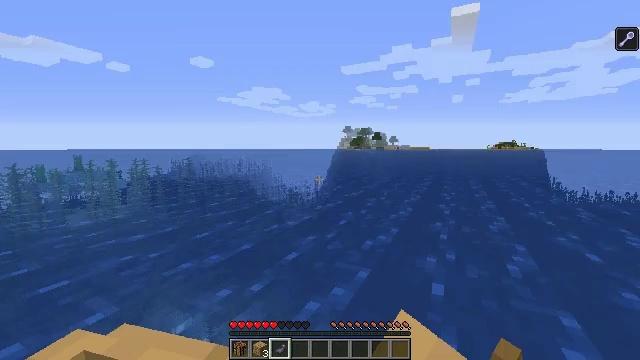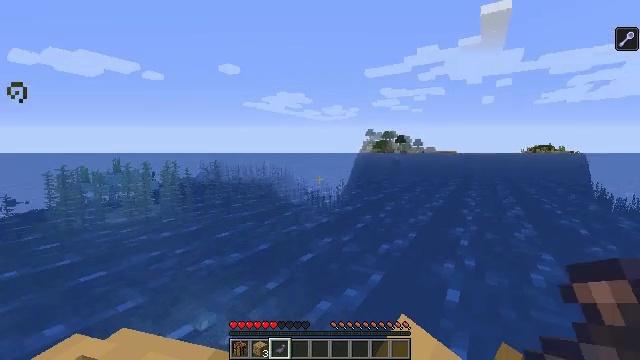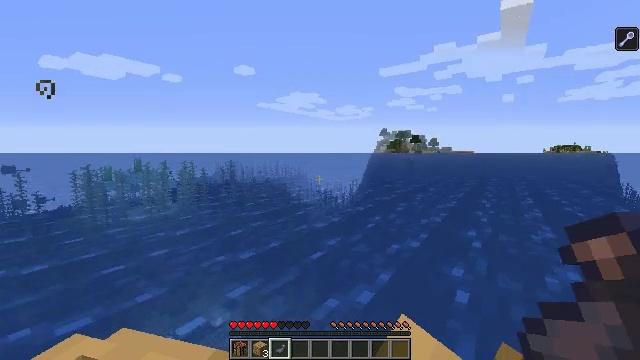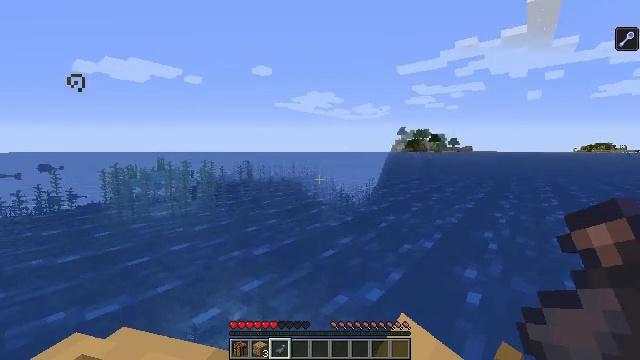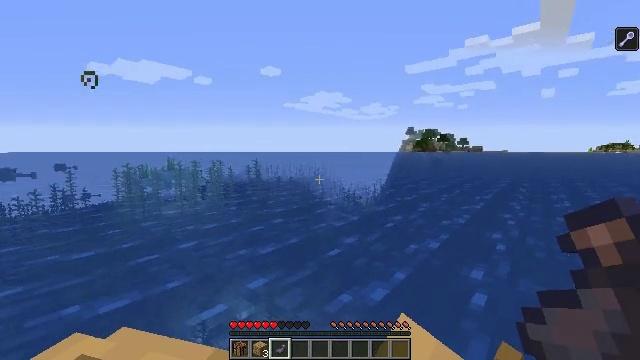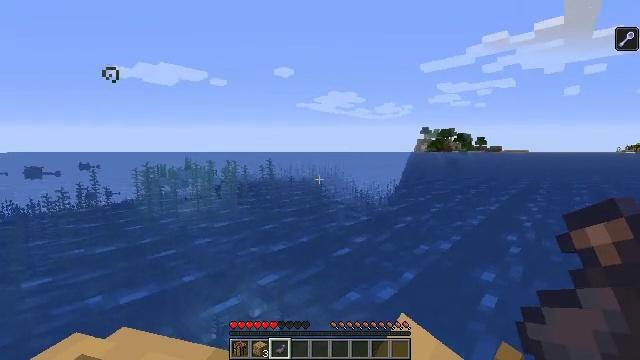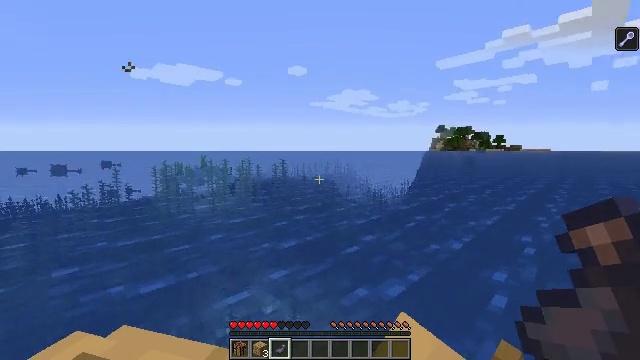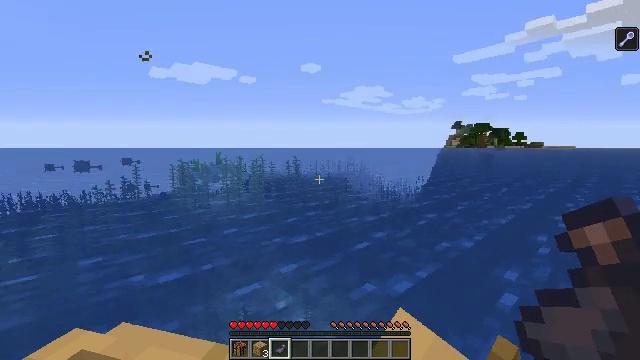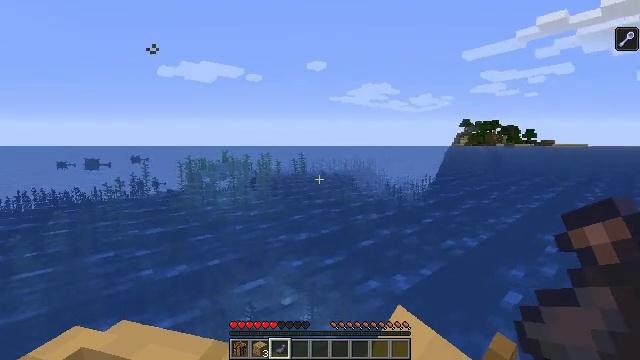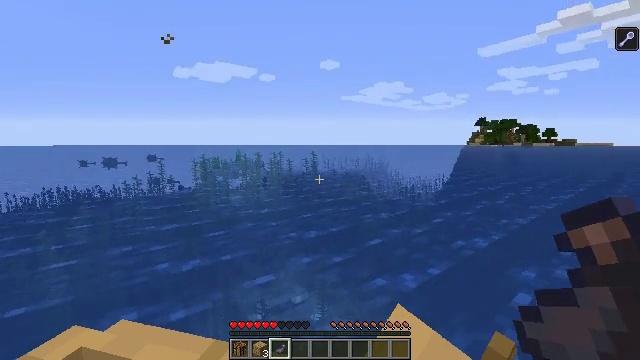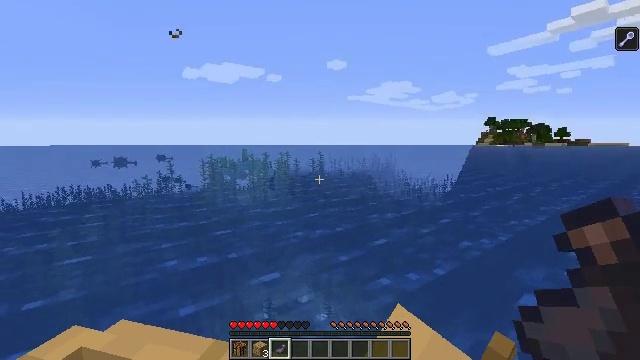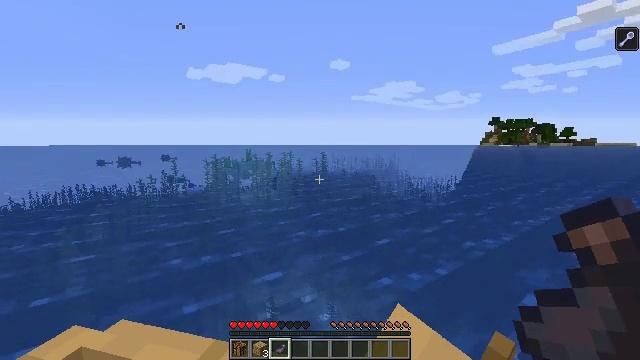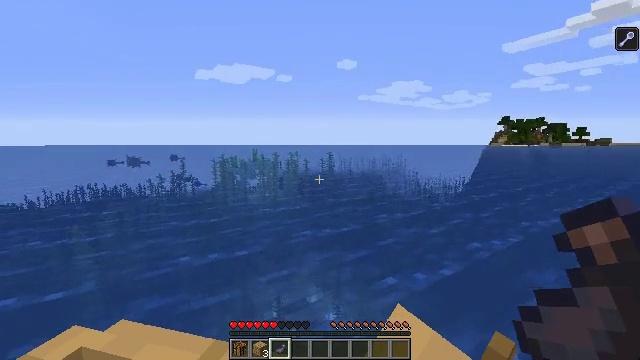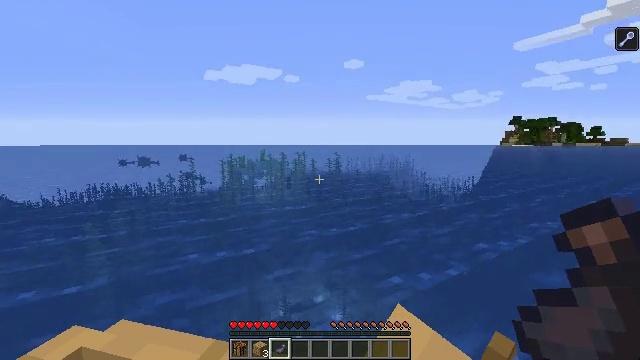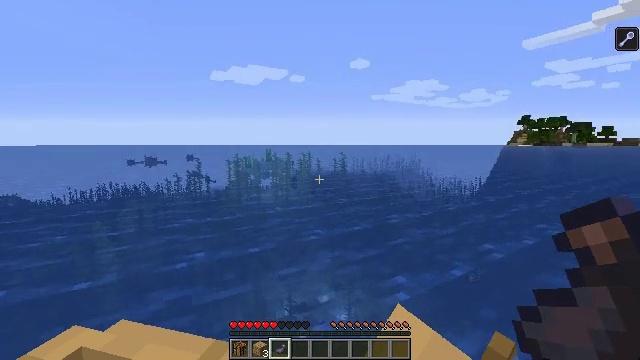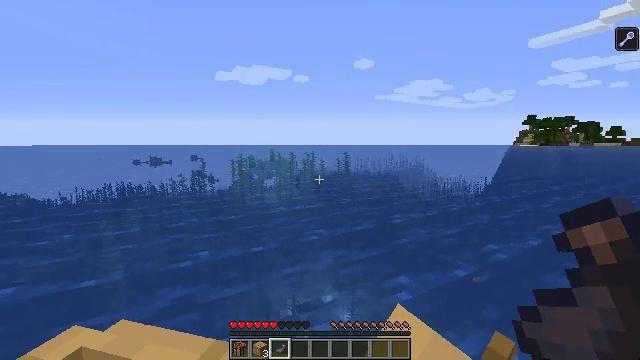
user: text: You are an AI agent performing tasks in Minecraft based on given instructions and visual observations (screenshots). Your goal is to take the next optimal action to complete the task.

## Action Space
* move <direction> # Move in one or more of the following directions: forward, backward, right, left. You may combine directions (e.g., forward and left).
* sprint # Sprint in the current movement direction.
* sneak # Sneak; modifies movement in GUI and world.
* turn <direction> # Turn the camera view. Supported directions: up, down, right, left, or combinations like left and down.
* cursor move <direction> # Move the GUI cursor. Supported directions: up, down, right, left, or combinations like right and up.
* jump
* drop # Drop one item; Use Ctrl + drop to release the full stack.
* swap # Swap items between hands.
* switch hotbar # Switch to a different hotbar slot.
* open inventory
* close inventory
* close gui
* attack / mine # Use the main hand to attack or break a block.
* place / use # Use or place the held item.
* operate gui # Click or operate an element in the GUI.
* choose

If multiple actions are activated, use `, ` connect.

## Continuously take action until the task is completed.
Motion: motion action
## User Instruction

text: Harvest kelp from the ocean.
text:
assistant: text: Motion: turn left
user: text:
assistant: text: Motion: no_op
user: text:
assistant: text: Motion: no_op
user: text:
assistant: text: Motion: no_op
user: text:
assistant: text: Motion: no_op
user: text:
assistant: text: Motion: no_op
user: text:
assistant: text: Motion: no_op
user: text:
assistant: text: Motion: no_op
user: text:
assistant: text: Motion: no_op
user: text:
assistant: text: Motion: no_op
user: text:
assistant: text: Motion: no_op
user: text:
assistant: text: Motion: no_op
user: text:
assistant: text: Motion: no_op
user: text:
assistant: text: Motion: no_op
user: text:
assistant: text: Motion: no_op
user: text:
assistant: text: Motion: no_op
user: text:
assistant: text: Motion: no_op
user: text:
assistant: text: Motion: no_op
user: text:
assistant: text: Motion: no_op
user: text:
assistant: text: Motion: no_op
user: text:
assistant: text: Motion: no_op
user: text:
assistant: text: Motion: no_op
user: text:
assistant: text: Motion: no_op
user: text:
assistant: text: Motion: no_op
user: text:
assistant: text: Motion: no_op
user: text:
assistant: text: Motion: no_op
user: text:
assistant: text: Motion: no_op
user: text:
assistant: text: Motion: no_op
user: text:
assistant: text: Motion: no_op
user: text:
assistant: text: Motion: no_op